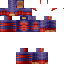
A female human skin with dark skin, wearing brown long hair dressed in a red hoodie and red pants, featuring a closed mouth.